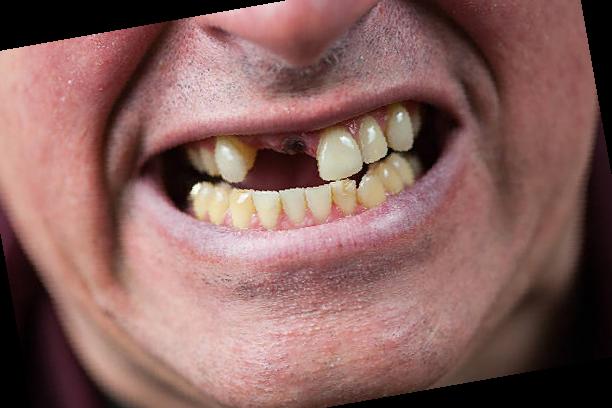
Condition: hypodontia